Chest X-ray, PA view. Patient: 42 years old, sex F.
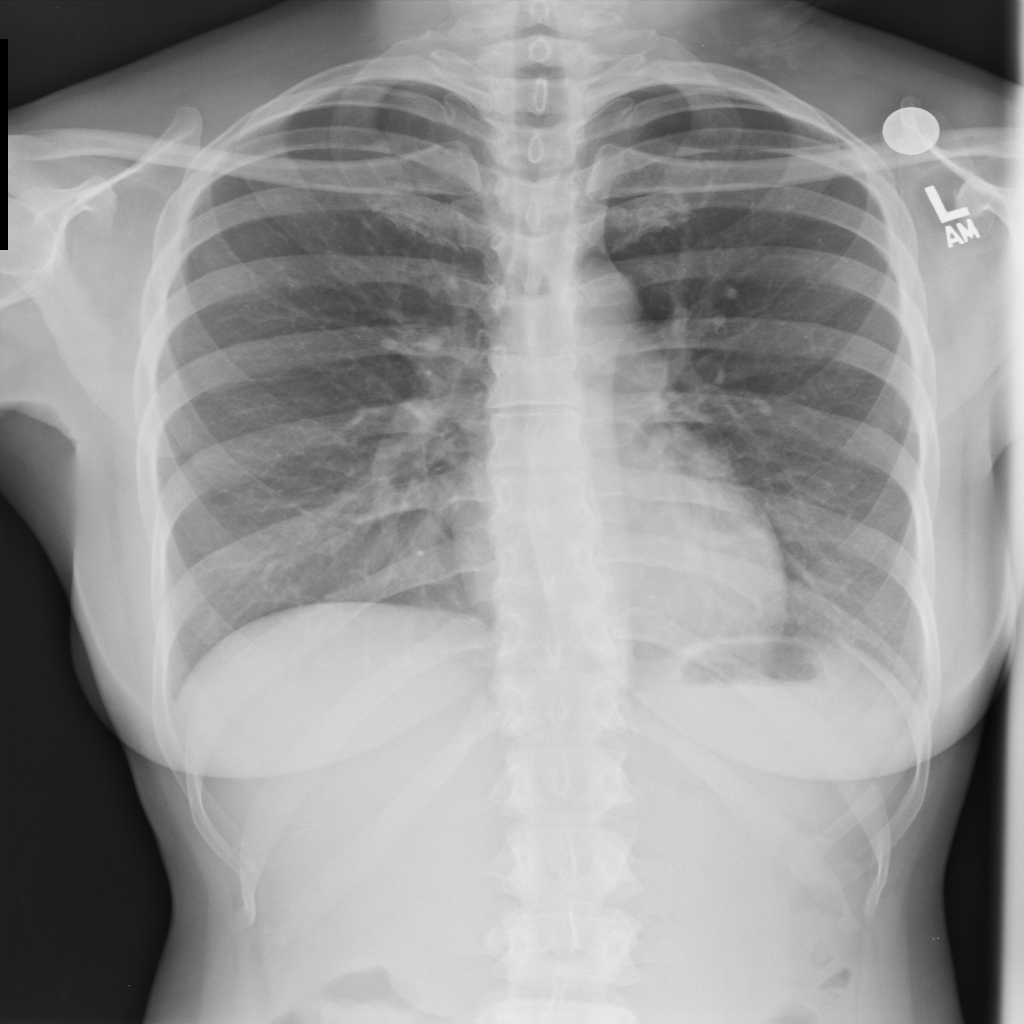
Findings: No Finding